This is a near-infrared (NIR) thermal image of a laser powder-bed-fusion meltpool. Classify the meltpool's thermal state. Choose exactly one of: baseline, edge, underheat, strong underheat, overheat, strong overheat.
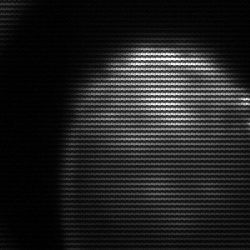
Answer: edge